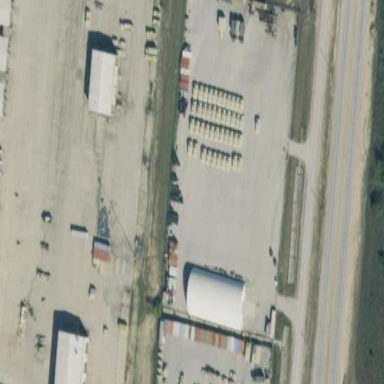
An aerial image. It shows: Military area enclosed by fence.